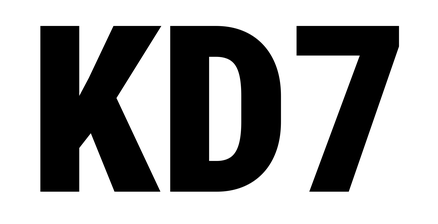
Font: Roboto_Condensed_Black